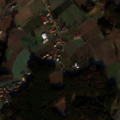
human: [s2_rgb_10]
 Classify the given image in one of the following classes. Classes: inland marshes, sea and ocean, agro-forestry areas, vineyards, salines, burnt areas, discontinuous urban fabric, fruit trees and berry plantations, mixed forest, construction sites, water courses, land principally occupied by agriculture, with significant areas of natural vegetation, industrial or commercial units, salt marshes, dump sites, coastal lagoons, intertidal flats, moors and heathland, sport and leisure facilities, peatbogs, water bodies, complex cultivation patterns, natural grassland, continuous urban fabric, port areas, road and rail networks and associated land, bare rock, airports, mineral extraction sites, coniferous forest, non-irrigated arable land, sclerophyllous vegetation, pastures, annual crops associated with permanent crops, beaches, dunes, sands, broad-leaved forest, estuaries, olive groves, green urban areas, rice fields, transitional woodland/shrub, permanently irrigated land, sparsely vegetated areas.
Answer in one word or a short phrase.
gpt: discontinuous urban fabric, non-irrigated arable land, land principally occupied by agriculture, with significant areas of natural vegetation, mixed forest